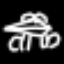
Label: frog